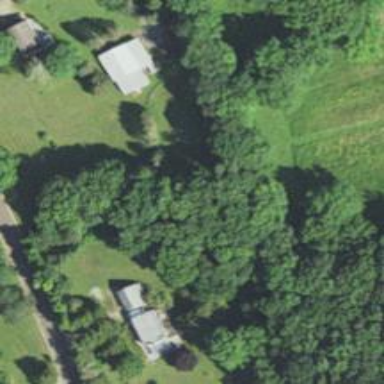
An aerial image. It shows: Existing Preserved Open Space in woodland area.